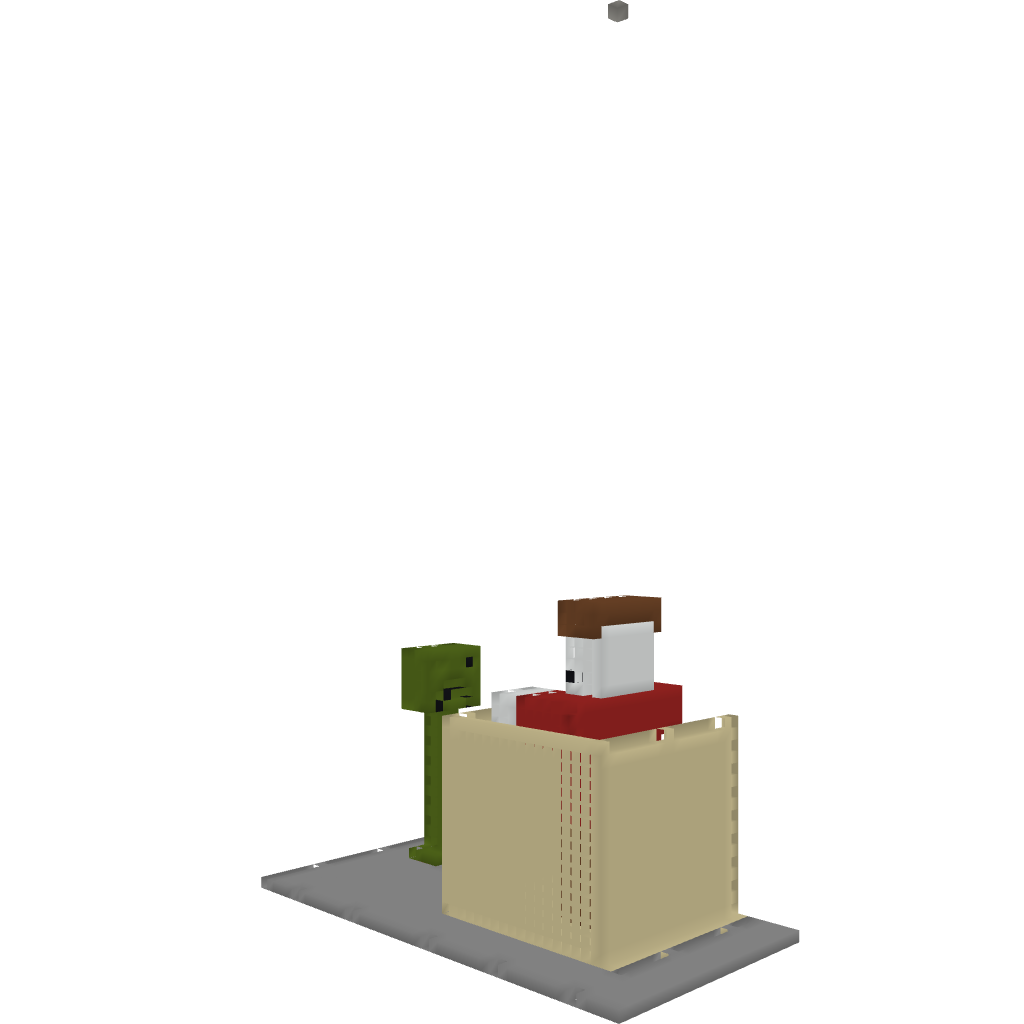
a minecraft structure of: STATUE